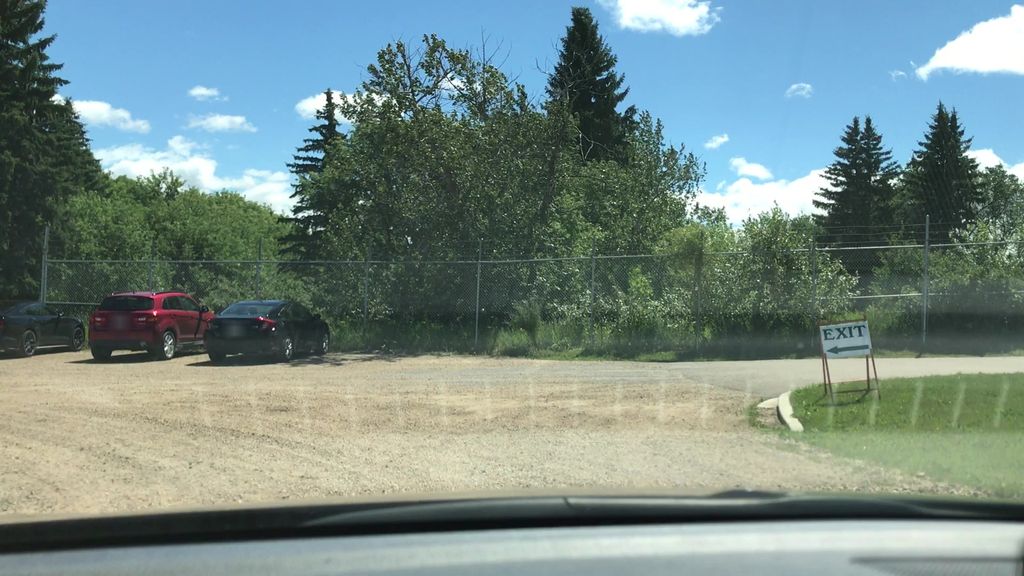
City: edmonton